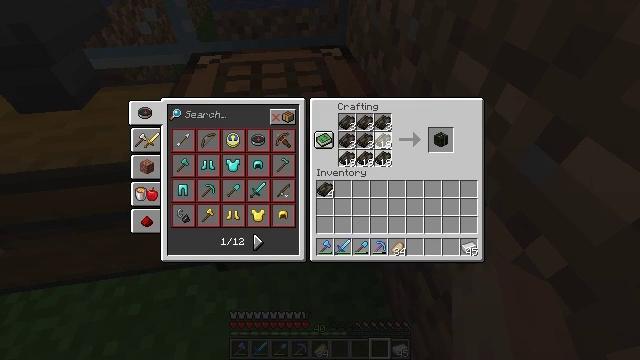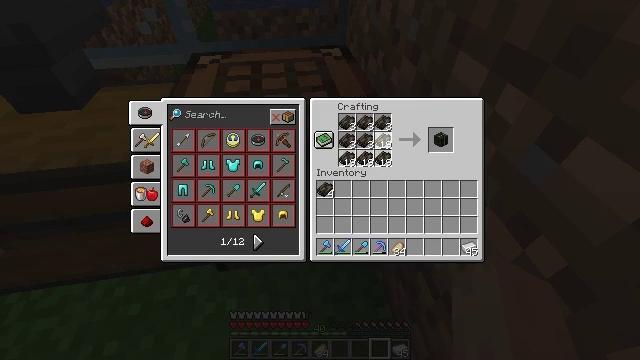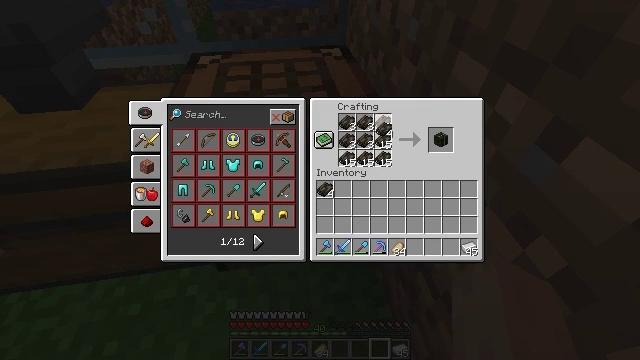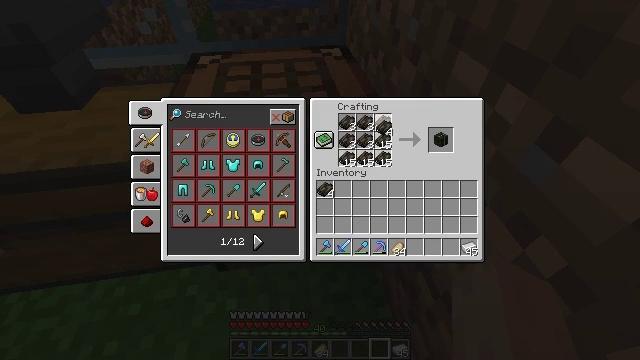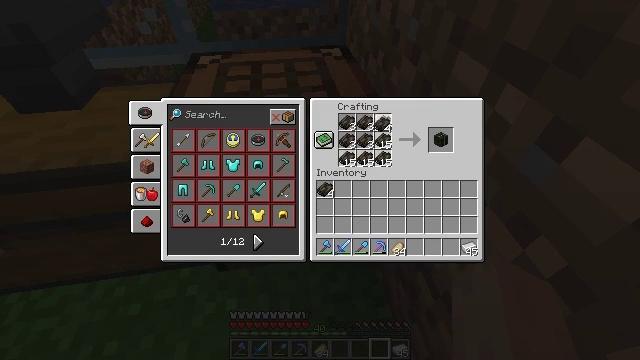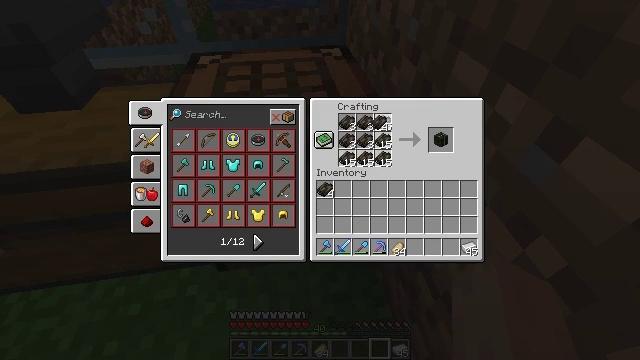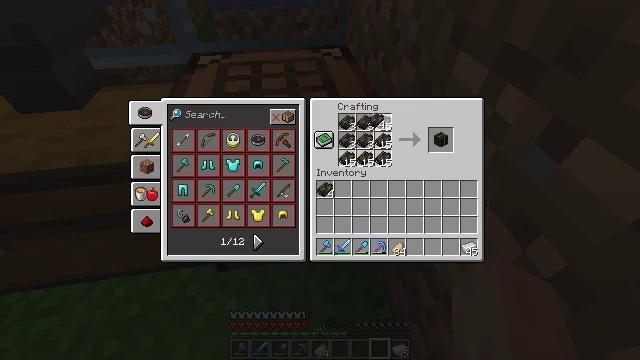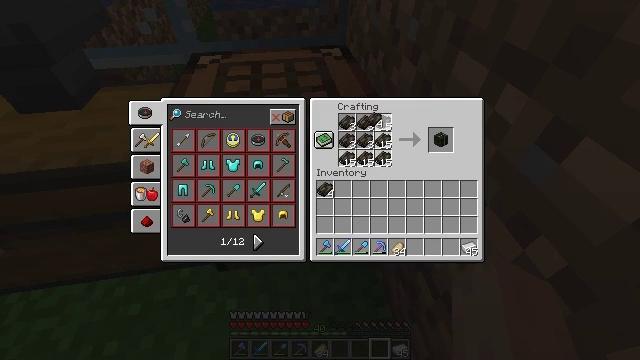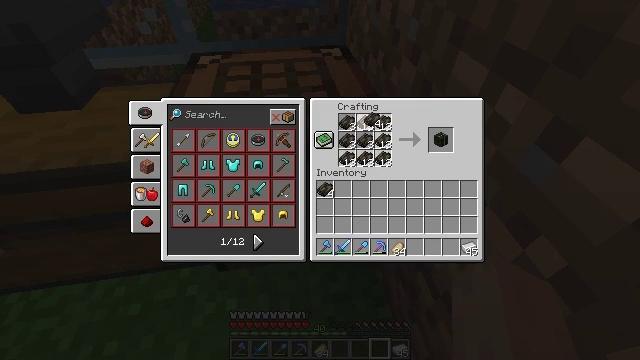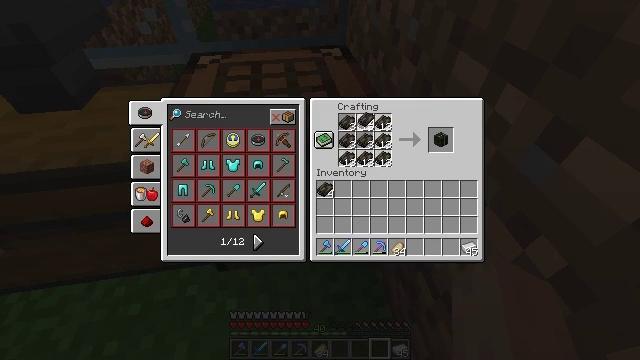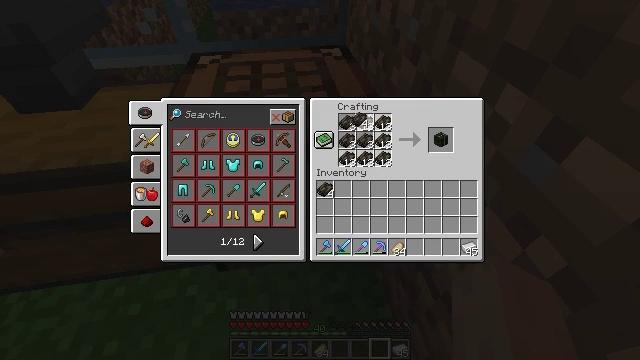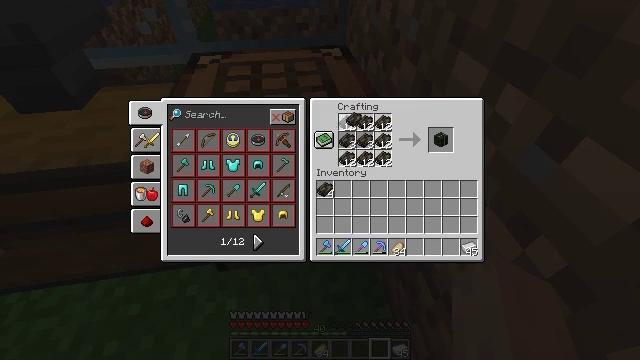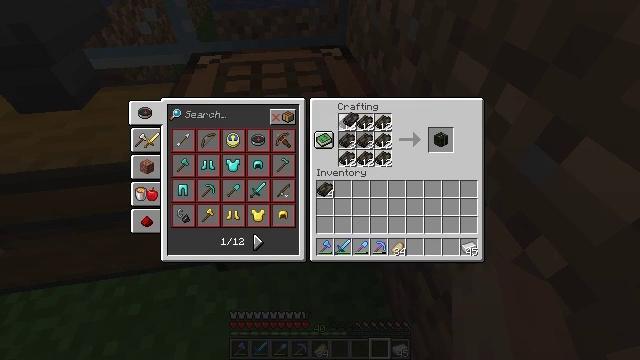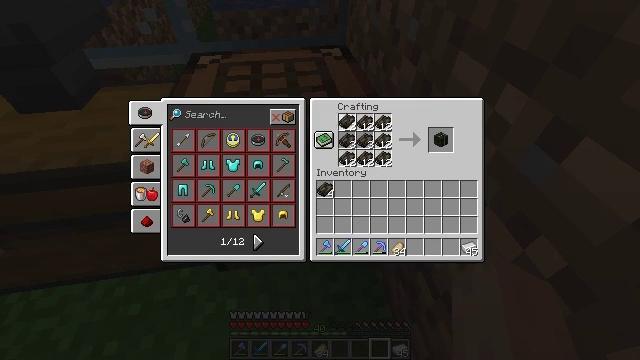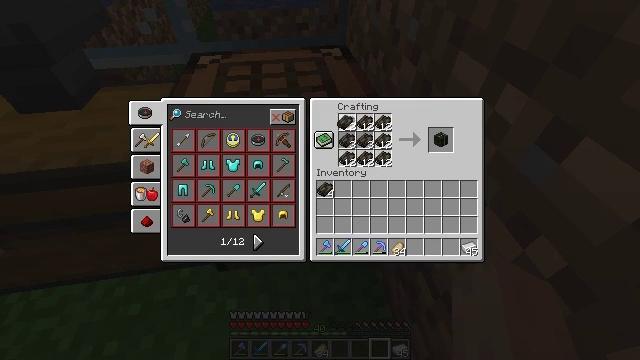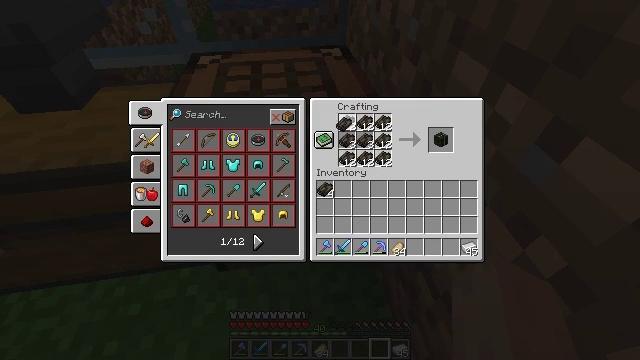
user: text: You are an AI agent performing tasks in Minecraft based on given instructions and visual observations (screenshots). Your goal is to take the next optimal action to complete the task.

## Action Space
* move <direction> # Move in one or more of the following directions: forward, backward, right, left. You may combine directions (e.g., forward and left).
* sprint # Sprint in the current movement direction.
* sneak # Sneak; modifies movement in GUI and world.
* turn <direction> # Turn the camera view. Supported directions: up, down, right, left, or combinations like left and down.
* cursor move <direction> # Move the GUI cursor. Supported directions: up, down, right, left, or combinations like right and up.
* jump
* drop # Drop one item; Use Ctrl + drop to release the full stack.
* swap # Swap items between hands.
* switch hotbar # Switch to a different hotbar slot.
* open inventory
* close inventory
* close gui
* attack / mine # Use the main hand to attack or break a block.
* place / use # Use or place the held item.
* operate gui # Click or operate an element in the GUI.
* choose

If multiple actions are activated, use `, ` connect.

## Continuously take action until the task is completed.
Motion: motion action
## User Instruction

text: Combine dried kelp in the crafting grid to make a dried kelp block.
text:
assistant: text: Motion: sneak, operate gui
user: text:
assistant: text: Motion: sneak, operate gui
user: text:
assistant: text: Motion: sneak, operate gui
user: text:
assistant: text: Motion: sneak, operate gui
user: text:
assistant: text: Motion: sneak, operate gui
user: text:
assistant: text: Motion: sneak, operate gui
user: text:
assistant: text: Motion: sneak, operate gui
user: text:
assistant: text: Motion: sneak, operate gui
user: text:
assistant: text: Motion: sneak, operate gui
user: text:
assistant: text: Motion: sneak, operate gui
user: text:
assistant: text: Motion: sneak, operate gui
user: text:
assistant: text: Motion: sneak, operate gui
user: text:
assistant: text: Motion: sneak, operate gui
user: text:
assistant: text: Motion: sneak, operate gui
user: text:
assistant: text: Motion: sneak, operate gui
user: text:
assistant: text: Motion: sneak, operate gui
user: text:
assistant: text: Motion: sneak, operate gui
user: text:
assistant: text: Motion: sneak, operate gui
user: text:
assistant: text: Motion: sneak, operate gui
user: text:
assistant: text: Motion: sneak, operate gui
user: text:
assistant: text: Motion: sneak, operate gui
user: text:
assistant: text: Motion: sneak, operate gui
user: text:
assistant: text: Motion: sneak, operate gui
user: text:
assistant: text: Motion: sneak, operate gui
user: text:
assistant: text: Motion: sneak, operate gui
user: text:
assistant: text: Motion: sneak, operate gui
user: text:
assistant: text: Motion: sneak, operate gui
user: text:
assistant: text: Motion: sneak, operate gui
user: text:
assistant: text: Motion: sneak
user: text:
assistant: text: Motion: sneak